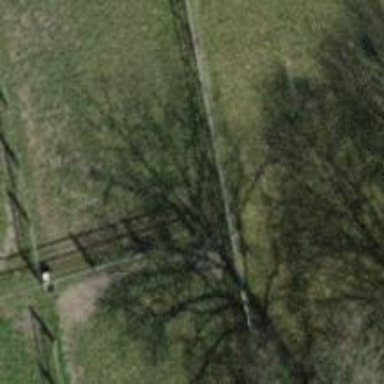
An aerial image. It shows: Fence.